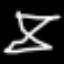
Label: hourglass